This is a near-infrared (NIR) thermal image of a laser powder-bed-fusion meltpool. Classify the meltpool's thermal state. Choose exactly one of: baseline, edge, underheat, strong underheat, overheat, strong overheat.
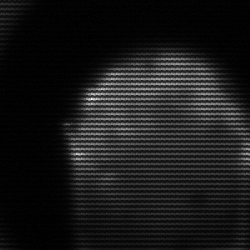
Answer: edge